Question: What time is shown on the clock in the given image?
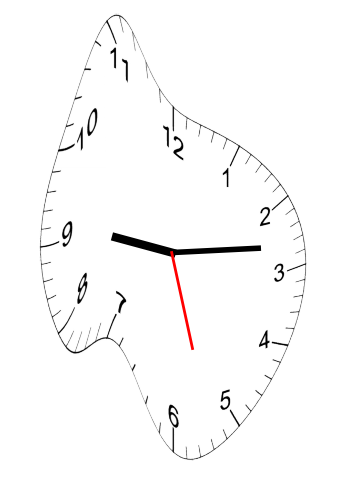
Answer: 09:13:27